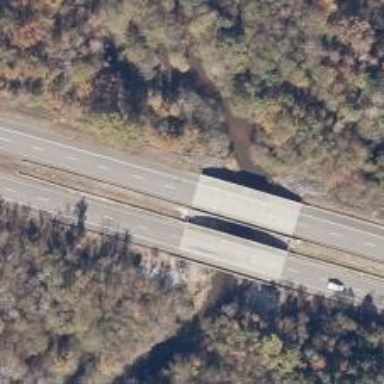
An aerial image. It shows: Bridge over dual carriageway trunk highway.